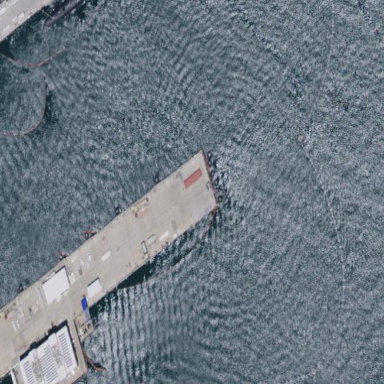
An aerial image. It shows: Concrete military pier.